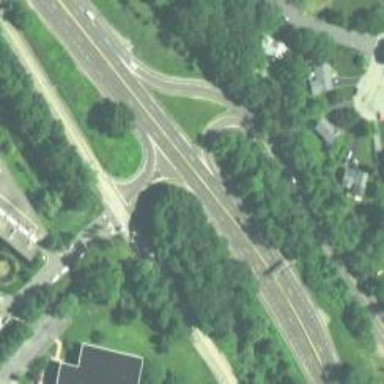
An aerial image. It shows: Secondary link road.